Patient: sex M, age 55
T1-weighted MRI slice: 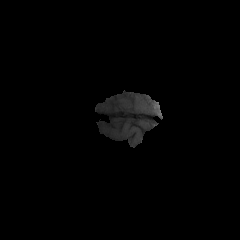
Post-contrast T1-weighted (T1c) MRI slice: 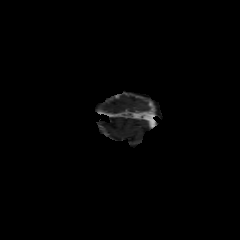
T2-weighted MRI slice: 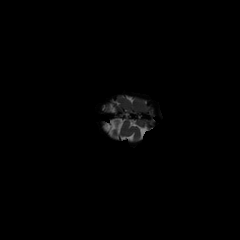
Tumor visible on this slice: no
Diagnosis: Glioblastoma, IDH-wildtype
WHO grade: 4